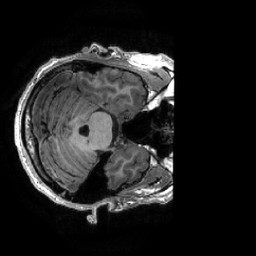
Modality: T1w
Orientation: axial
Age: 26
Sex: male
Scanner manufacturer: ge
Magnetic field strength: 3 T
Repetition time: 0.0073 s
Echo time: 0.003 s